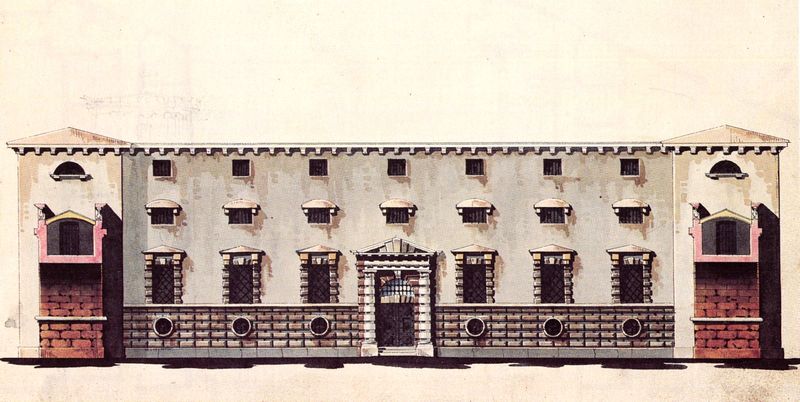
Titel: Aufriss der Fassade des Gefängnisses zur Slutterigade
Künstler: Christian Frederik Hansen
Institution: Kopenhagen, Kunstakademie
Schlagwörter: blau, feder, gelb, stadt, fenster, grau, skizze, tür, zeichnung, dach, gebäude, haus, rot, architektur, rosa, rund, balkon, farbig, fassade, symmetrie, tor, tusche, palast, rundfenster, symmetrisch, entwurf, portal, rustika, putz, verputzt, plan, herrenhaus, bruchstein, römisch, riss, bauwerk, aufriss, mittelrisalit, hausfront, sockelzone, grua, stadtpalast